Question: I have a table of user interactions on a web site and I need to calculate the average time between interactions of each user. To make it more simple to understand, here's some records of the table:

Where the first column is the user id and the second is the interaction time. The results that I need is the average time between interactions of each user. Example:
-
I've already tried to use window functions, but i couldn't get the average because PostgreSQL doesn't let me use GROUP BY or AVG on window functions, I could get the intervals using the following command, but couldn't group it based on the user id.
'''
SELECT INTERACTION_DATE - LAG(INTERACTION_DATE ) OVER (ORDER BY INTERACTION_DATE )
'''
So, I decided to create my own custom function and after that, create a custom aggregate function to do this, and use this function on a group by clause:
'''
CREATE OR REPLACE FUNCTION DATE_INTERVAL(TIMESTAMP)
RETURNS TABLE (USER_INTERVALS INTERVAL)
AS $$
SELECT $1 - LAG($1) OVER (ORDER BY $1)
$$
LANGUAGE SQL
IMMUTABLE;
'''
But this function only return several rows with one column with null value.
Is there a better way to do this?
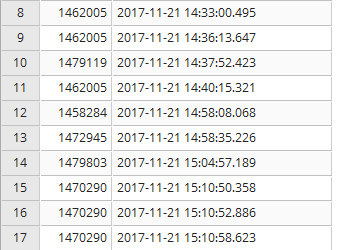
Answer: You need to first calculate the difference between the interactions for each row (and user), then you can calculate the average on that:
'''
select user_id, avg(interaction_time)
from (
select user_id,
interaction_date - lag(interaction_date) over (partition by user_id order by interaction_date) as interaction_time
from the_table
) t
group by user_id;
'''